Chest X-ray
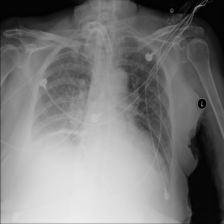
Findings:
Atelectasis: positive
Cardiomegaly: negative
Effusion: positive
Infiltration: negative
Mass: negative
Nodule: negative
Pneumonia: negative
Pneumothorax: negative
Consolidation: negative
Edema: negative
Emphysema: negative
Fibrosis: negative
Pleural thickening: negative
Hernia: negative